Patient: sex M, age 81
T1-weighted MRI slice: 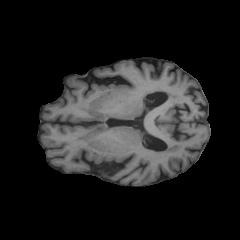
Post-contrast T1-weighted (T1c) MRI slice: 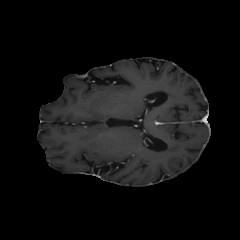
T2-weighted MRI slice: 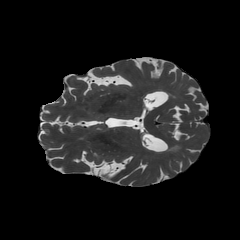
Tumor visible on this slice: no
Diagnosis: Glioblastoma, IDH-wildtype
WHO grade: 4